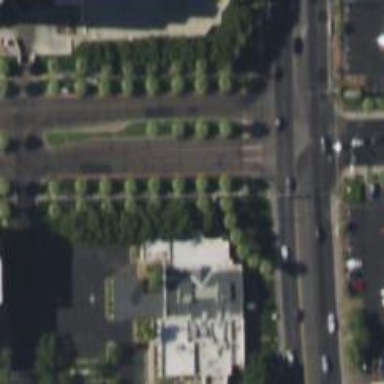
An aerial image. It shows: Solid stop line on the road marking.